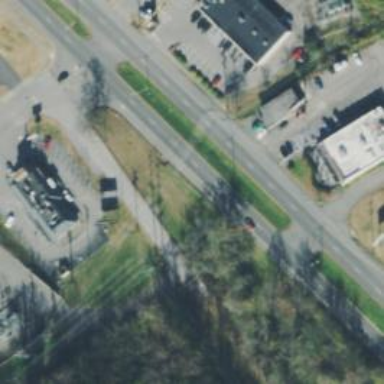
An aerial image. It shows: Service road.